Field crop: tomato
Growth stage: 1
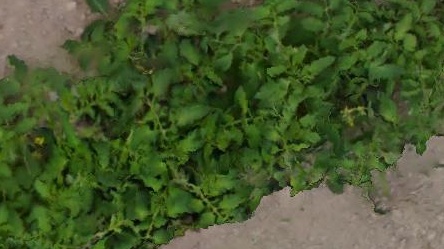
Species: tomato